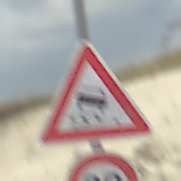
Verkehrszeichen: SchleuderOderRutschgefahr
Zusatzzeichen unten: Geschwindigkeit80
Umgebung: Outdoor, Beach
Tageszeit: MorningAfternoon
Wetter: PartlyCloudy
Licht: Natural
Jahreszeit: NotSpecified
Kontrast: HighContrast